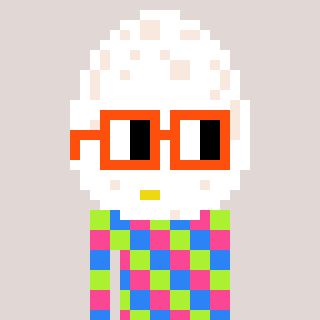
a pixel art character with square orange glasses, a egg-shaped head and a peachy-colored body on a warm background